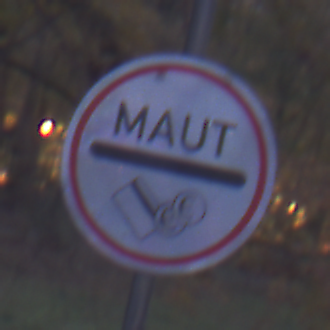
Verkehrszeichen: MautflichtigeStrecke
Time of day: Night
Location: Outdoor (Suburban)
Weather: PartlyCloudy
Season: NotSpecified
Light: Artificial